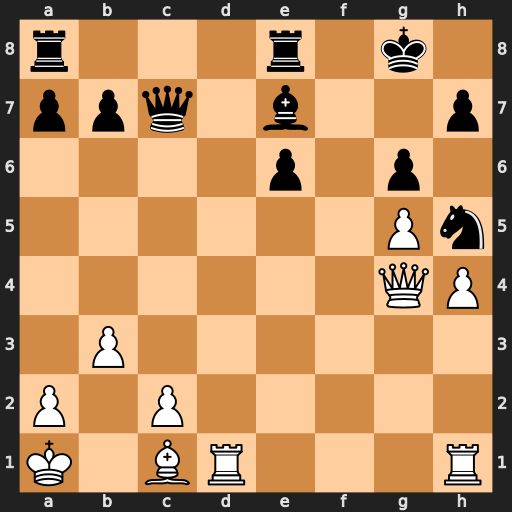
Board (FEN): r3r1k1/ppq1b2p/4p1p1/6Pn/6QP/1P6/P1P5/K1BR3R
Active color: w
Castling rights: -
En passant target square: -
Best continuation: Qxe6+ Kh8 Bb2+ Bf6 Bxf6+ Nxf6 Qxf6+